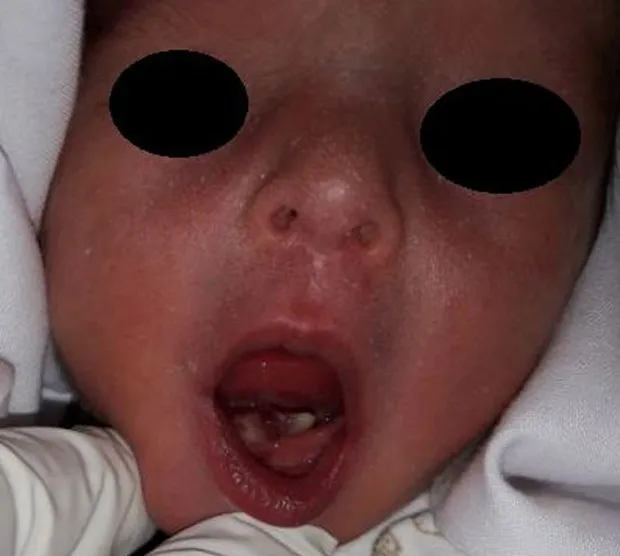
two hours old female newborn with a brownish natal mandibular incisor.
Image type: medical_photograph (oral_photograph)